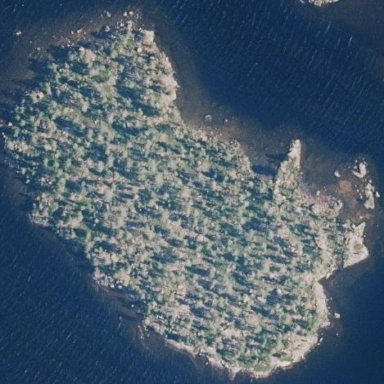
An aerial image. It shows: Islet.